Question: While using the chart.js and the plugin chartjs-plugin-annotation, annotations are not showing while using angular 5, no error messages are displayed.
I have created a cut down example of code that exhibits the problem
console.log(Chart.plugins) shows the plugin looks to be registered as plugin[3] however it doesn't have an id as the inbuilt ones do, is this a problem?

chart.component.ts
'''
import { Component, Inject } from '@angular/core';
import { Chart } from 'chart.js';
import 'chartjs-plugin-annotation';
@Component({
selector: 'app-chart-component',
templateUrl: './chart.component.html'
})
export class ChartComponent {
public currentCount = 0;
chart : Chart ; // This will hold our chart info
simpleChart() {
console.log(Chart.plugins);
this.chart = new Chart('canvas', {
type: 'line',
data: {
labels: ['0','1','2', '3','4'],
datasets: [
{
data: [0,1,2,5,4,5],
borderColor: "#3cba9f",
fill: false,
},
]
},
options: {
legend: {
display: false
},
scales: {
xAxes: [{
display: true
}],
yAxes: [{
display: true,
id: 'y-axis-0'
},
]
},
plugins: {
annotation: {
annotations: [{
type: 'line',
id: 'hLine',
mode: 'horizontal',
scaleID: 'y-axis-0',
value: 2.5, // data-value at which the line is drawn
borderWidth: 2.5,
borderColor: 'black'
}]
}
}
}
});
}
ngOnInit() {
this.simpleChart();
}
}
'''
Any assistance would be greatly appreciated.
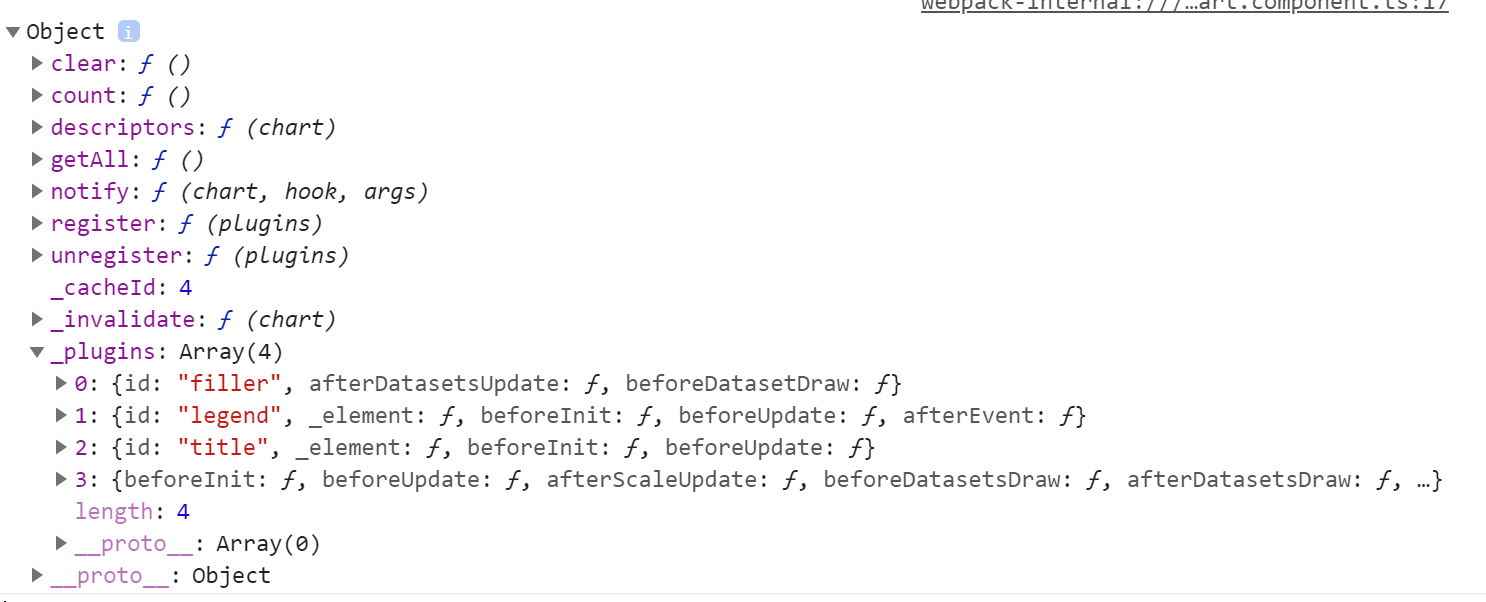
Answer: I had some fun trying to get annotations working - in case you haven't already solved it, try this...
Change your imports statement to:
'''
import * as ChartAnnotation from 'chartjs-plugin-annotation';
'''
Change 'ngOnInit()' to:
'''
ngOnInit() {
let namedChartAnnotation = ChartAnnotation;
namedChartAnnotation["id"]="annotation";
Chart.pluginService.register( namedChartAnnotation);
this.simpleChart();
}
'''
Lastly, I believe the annotation object is supposed to be a child of options, not plugins. Mine looks like this:
'''
"options": {
"legend": {
"display": true
},
"scales": {
"xAxes": [{
"display": true
}
],
"yAxes": [{
"display": true,
"ticks": {
"min": 0,
"max": 40
}
}
]
},
"tooltips": {
"enabled": true,
"backgroundColor": "#eee",
"titleFontColor": "#000"
},
"annotation": {
"annotations": [{
"type": "box",
"xScaleID": "x-axis-0",
"yScaleID": "y-axis-0",
"yMin": 0,
"yMax": 15,
"xMin": 864,
"xMax": 1285,
"borderWidth": 1,
"backgroundColor": "rgba(200,60,60,0.25)",
"borderColor": "rgba(200,60,60,0.25)"
}, {
"type": "box",
"xScaleID": "x-axis-0",
"yScaleID": "y-axis-0",
"yMin": 30,
"yMax": 40,
"xMin": 864,
"xMax": 1285,
"borderWidth": 1,
"backgroundColor": "rgba(60,60,200,0.25)",
"borderColor": "rgba(60,60,200,0.25)"
}
]
}
}
'''
Makes for a pretty graph :)
<URL>
(except I got the colours bass ackwards! Oops!)